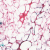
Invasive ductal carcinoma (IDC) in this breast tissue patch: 0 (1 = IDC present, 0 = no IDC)